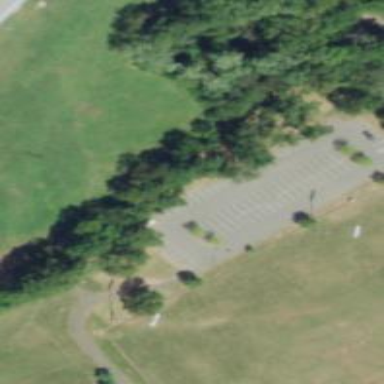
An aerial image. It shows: Parking area with surface.